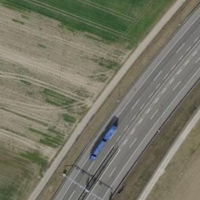
EUNIS habitat code: 57
Species observed at this site:
Pseudochorthippus parallelus
Gomphocerippus rufus
Roeseliana roeselii